Question: I have 2 strings: 'str1' and 'str2'.
How I got str1:
'''
class Verifier(tk.Tk):
def __init__(self):
tk.Tk.__init__(self)
self.entry = tk.Entry(self, show='*')
self.button = tk.Button(self, text="Verify", command=self.on_button)
self.button.pack()
self.entry.pack()
def on_button(self):
p = self.entry.get()
str1 = hashlib.md5(p).hexdigest()
'''
Str1 is the md5 of text entered into a tkinter text box.
If I enter 'hello', Str1 is ''5d41402abc4b2a76b9719d911017c592''
How I got Str2:
'''
Str2 = open("x.txt", "r").readlines()[0]
'''
This is a text file with the md5 hash of 'hello' ('5d41402abc4b2a76b9719d911017c592').
Here is a script that describes this:
'''
import Tkinter as tk, hashlib
Str2 = open("x.txt", "r").readlines()[0]
class Verifier(tk.Tk):
def __init__(self):
tk.Tk.__init__(self)
self.entry = tk.Entry(self, show='*')
self.button = tk.Button(self, text="Verify", command=self.on_button)
self.button.pack()
self.entry.pack()
def on_button(self):
p = self.entry.get()
Str1 = hashlib.md5(p).hexdigest()
print Str1
print Str2 #Notice how these are the same
print Str1 == Str2 #Why does this return false
print str(Str1) == str(Str2) #FOR GOOD MEASURE
Verifier().mainloop()
'''
I don't know if it's just me, or what. I am running python 2.7
Here is a screenshot :
Please help.
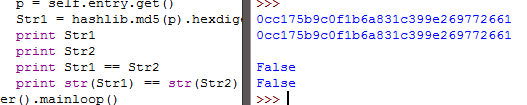
Answer: Str2 has a newline character at the end. Do:
Str2.strip()
To remove it.
EDIT: As mentioned in a comment, str.rstrip() will strip characters to the right of the string only, whereas str.strip() strips from both ends. Feel free to use either, however, beware of strings that have a blank space at the start when parsing in from file, as str.rstrip() will not remove it. This is the main reason why I just stick with str.strip() by default. I wouldn't concern myself with efficiency here either; I can pretty much guarantee profiling most codes will find bigger bottlenecks than the difference between str.strip() and str.rstrip().